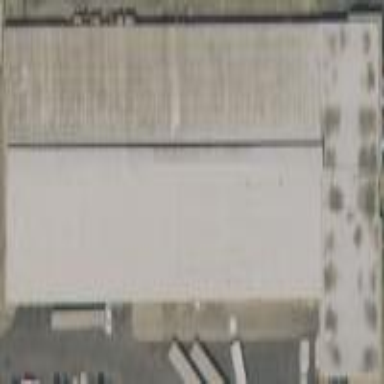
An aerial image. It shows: Warehouse building.